Field crop: maize
Growth stage: 2
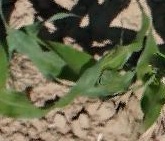
Species: maize